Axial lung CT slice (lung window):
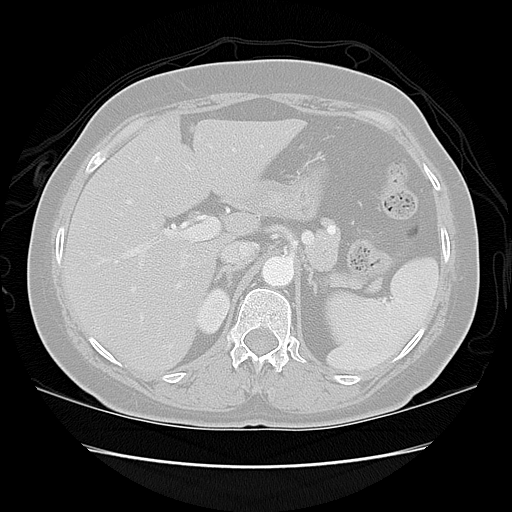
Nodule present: no